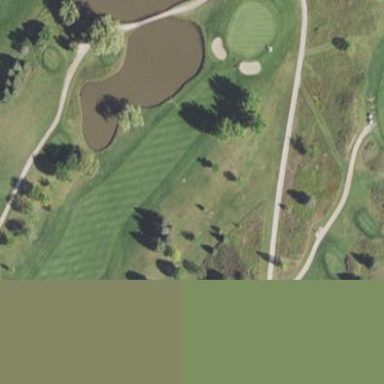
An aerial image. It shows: Golf fairway surrounded by grass.